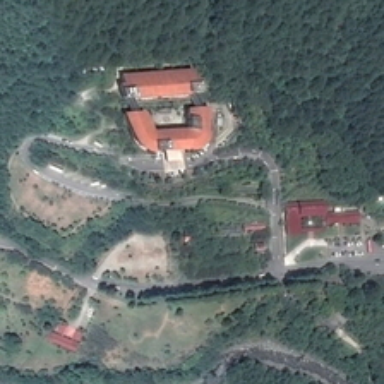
Many green trees are around several buildings in a resort .